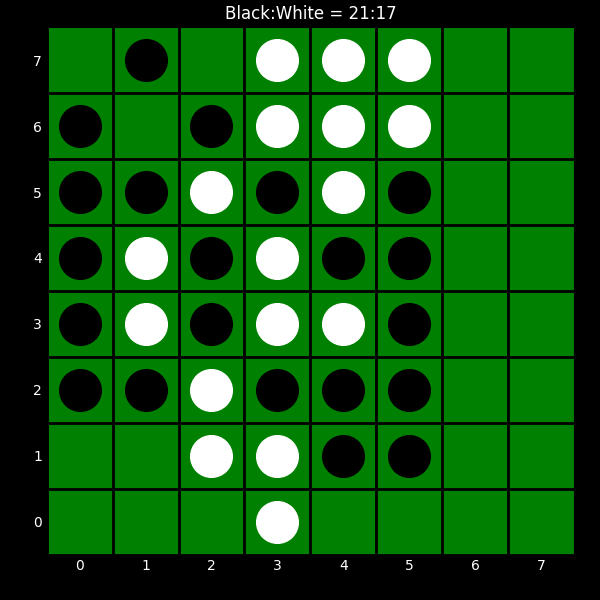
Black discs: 21
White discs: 17